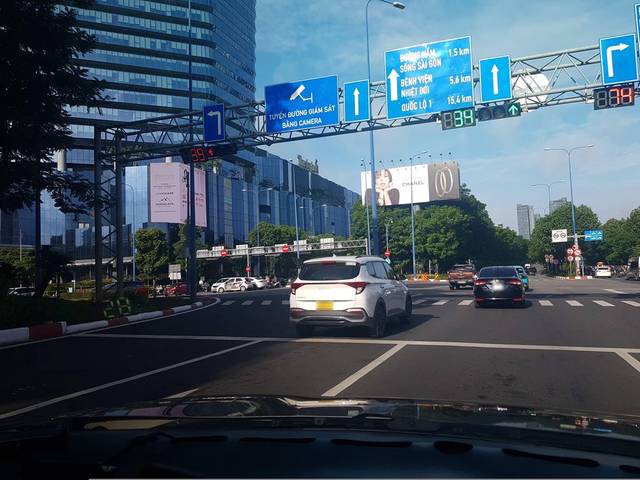
Region: Vietnam
Coordinates: 10.774, 106.723